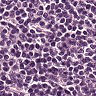
Metastatic tissue present: no